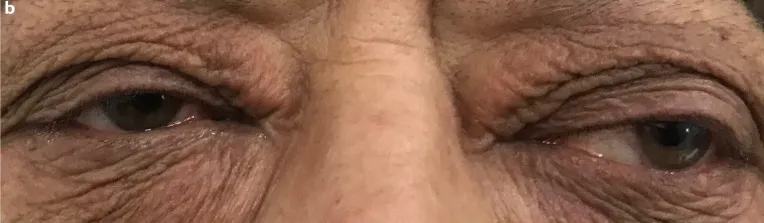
(b) Frontal photography of Case 1 demonstrative features of Graves' orbitopathy.
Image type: medical_photograph (other_medical_photograph)